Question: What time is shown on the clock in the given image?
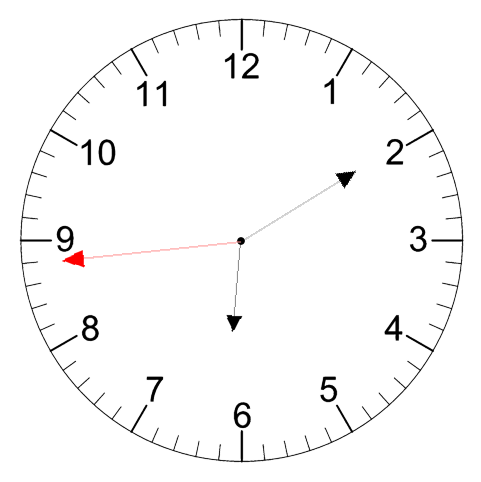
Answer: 06:09:44